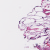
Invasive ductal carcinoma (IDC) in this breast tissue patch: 0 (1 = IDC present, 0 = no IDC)